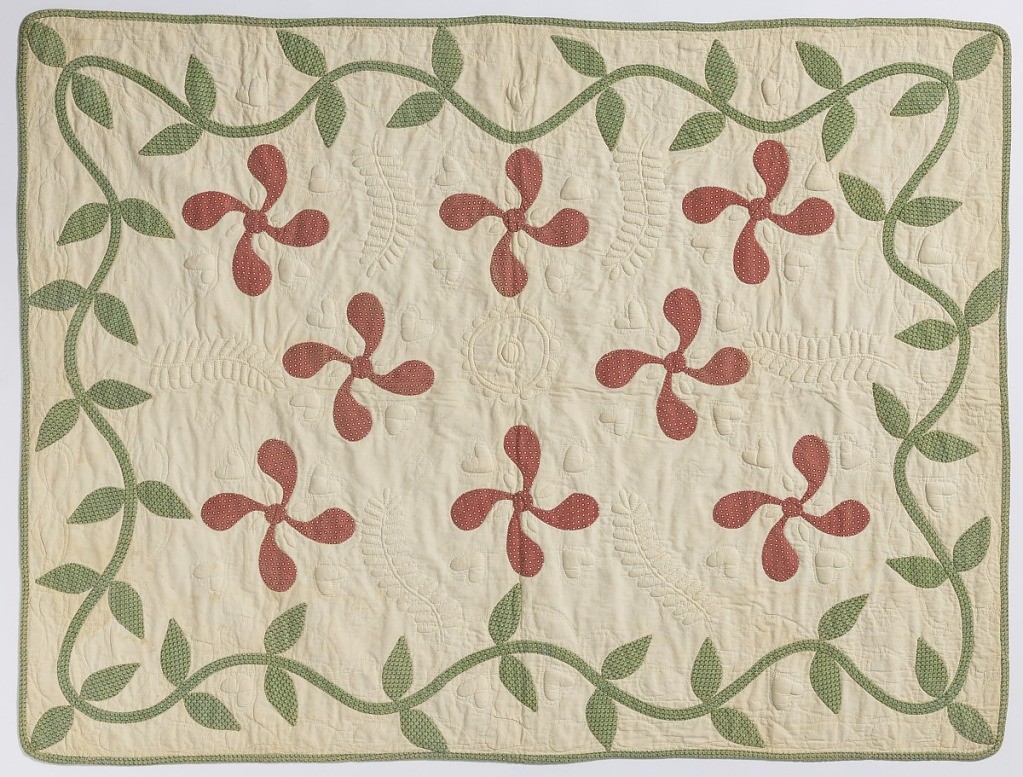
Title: Trailing Vine
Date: mid-19th century
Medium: cotton Technique: appliquéd plain and roller-printed fabrics, quilted
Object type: Crib quilt
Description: Crib quilt of white cotton with appliquéd design of red flowers and a green vine in printed cottons. Edged with the same green printed cotton. Quilted in the trapunto style, with heavily padded hearts and ferns.